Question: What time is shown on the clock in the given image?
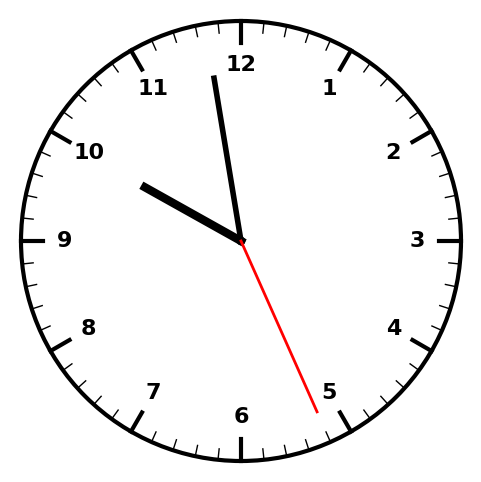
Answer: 09:58:26